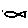
Label: fish